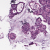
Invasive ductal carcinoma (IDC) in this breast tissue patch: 1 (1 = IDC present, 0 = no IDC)